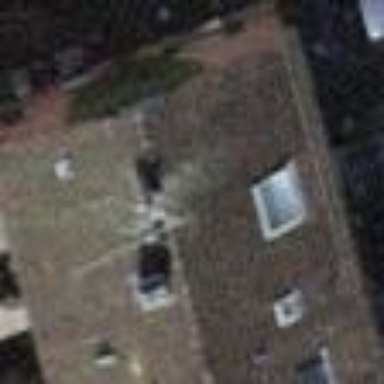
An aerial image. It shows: House with tile roof.